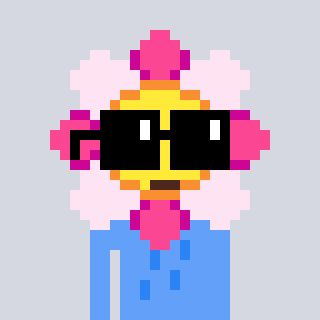
a pixel art character with square black sunglasses, a flower-shaped head and a blue-colored body on a cool background